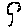
Label: tree